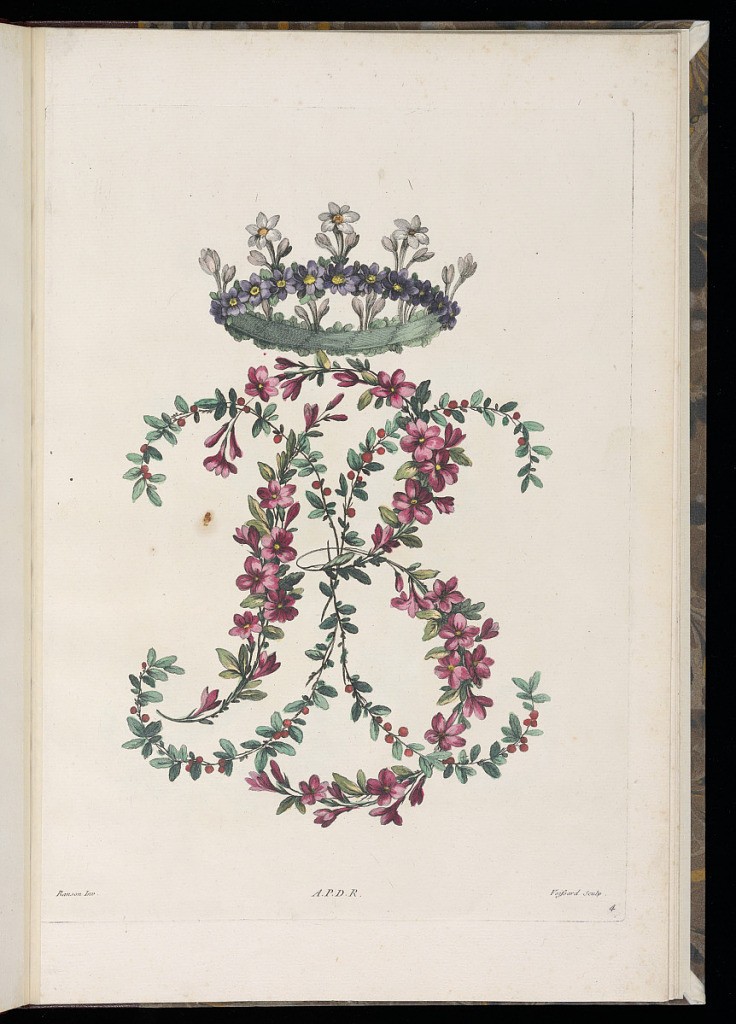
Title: Decorative Monogram Design
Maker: Pierre Ranson, French, 1736–1786
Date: ca. 1780
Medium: Etching and hand colored in watercolor on paper
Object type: Print
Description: Design for a decorative monogram for the letters B and X featuring flowers, berries, and leaves.  The letters are topped with a crown of flowers. The plate is numbered, signed and hand colored.